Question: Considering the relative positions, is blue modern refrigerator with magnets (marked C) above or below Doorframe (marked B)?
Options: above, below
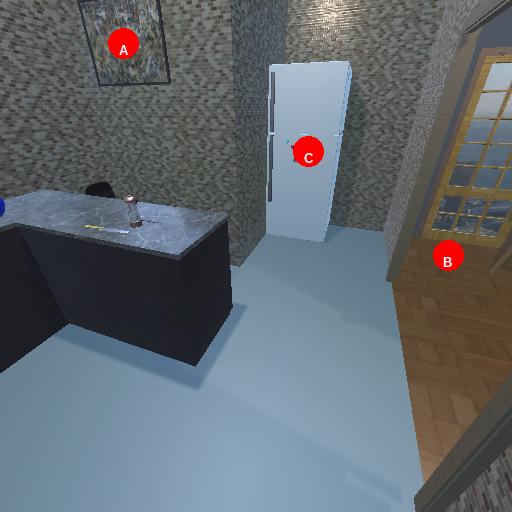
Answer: above